Question: I'm trying to add some shadow under a UIView.
In 'drawRect' I created a rounded rectangle bezier path and appended a curved arrow-like bottom part to it (blue stuff)

Here is the shadow's code :
'''
...
CGContextSaveGState(context);
CGContextAddPath(context, rectPath.CGPath); // rectPath is the bezier
CGContextSetShadowWithColor(context,shadowSize, 3.0, [[[UIColor blackColor] colorWithAlphaComponent:0.7]CGColor]);
CGContextFillPath(context);
CGContextRestoreGState(context);
...
'''
As you can see, the shadow is cut off at the bottom, that's where the view's frame ends. Can I extend the shadow "outside" the frame ?
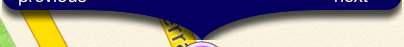
Answer: use the 'CALayer' shadow properties instead of drawing the shadow in 'drawRect:'
- 'shadowOpacity'- 'shadowRadius'- 'shadowOffset'- 'shadowColor'- 'shadowPath'
this can result in some performance issues, which you can reduce by using the 'shadowPath' property.